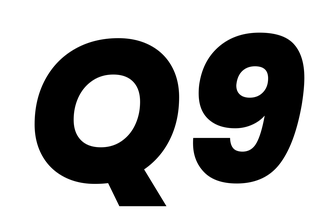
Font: Poppins-ExtraBoldItalic